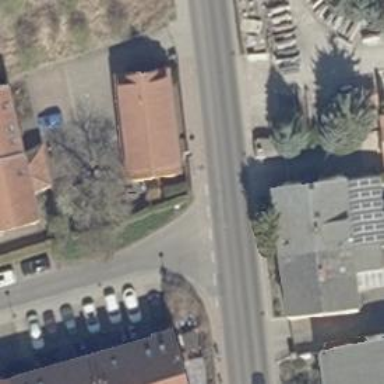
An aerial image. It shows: Footway.